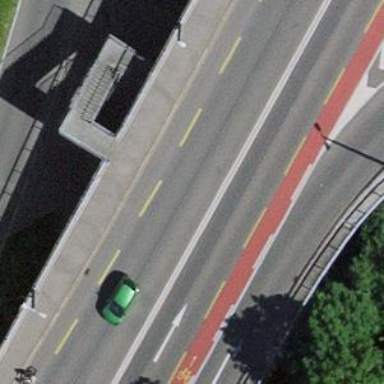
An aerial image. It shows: Primary highway asphalt bridge with designated cycle lane and sidewalk on the left.